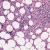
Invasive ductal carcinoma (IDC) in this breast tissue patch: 1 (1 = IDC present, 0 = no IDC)